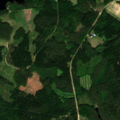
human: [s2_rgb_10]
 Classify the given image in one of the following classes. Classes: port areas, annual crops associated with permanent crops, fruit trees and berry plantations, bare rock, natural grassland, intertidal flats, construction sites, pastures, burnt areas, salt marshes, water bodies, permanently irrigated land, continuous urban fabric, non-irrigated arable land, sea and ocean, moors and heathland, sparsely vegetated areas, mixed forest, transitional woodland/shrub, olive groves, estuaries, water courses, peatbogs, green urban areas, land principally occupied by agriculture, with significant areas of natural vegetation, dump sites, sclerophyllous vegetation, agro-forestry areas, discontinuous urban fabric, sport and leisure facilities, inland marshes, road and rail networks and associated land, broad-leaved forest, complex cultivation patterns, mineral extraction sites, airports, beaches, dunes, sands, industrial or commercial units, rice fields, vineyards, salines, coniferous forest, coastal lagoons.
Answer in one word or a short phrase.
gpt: coniferous forest, mixed forest, water bodies